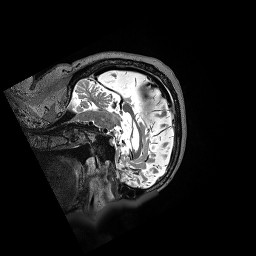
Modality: T2w
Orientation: sagittal
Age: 85
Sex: female